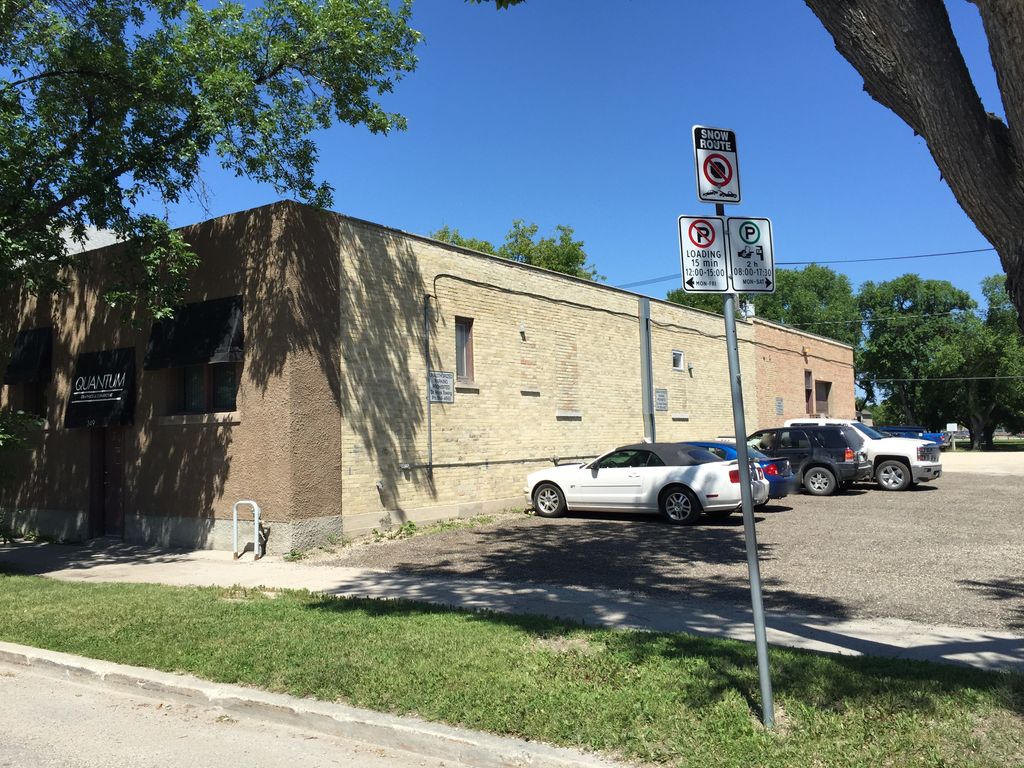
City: winnipeg